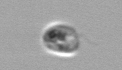
Label: Amoeba